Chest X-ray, PA view. Patient: 55 years old, sex F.
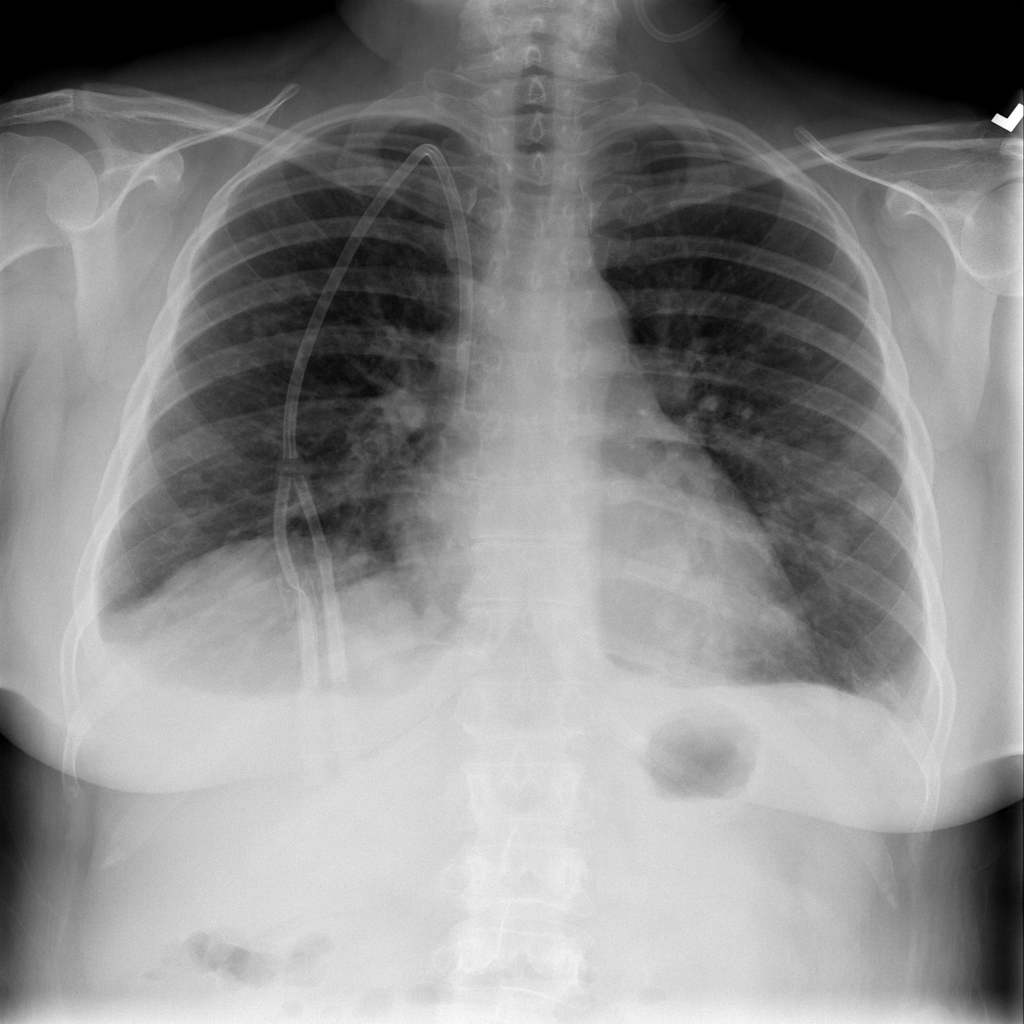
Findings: Mass